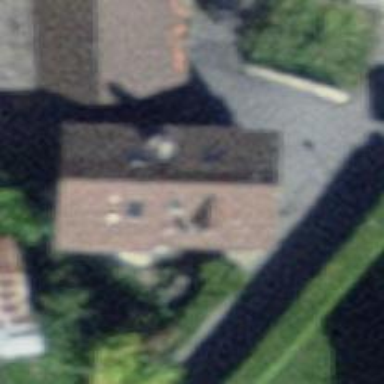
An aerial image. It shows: Simple and straightforward house.